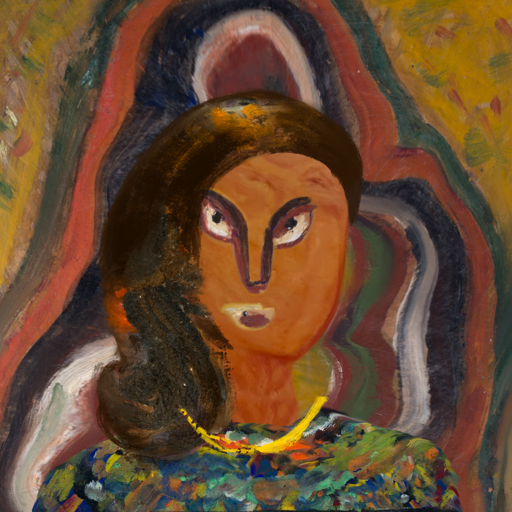
Background: AfterRaid, Head And Neck Front: Pious_Lady, Face Front: After_Raid, Bust: An_Impression, Hair Front: Gypsy_Queen, Head Accessory: Blank, Second Necklace: Blank, Necklace: Irani_1, Baby: Blank